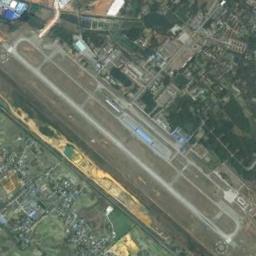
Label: airport